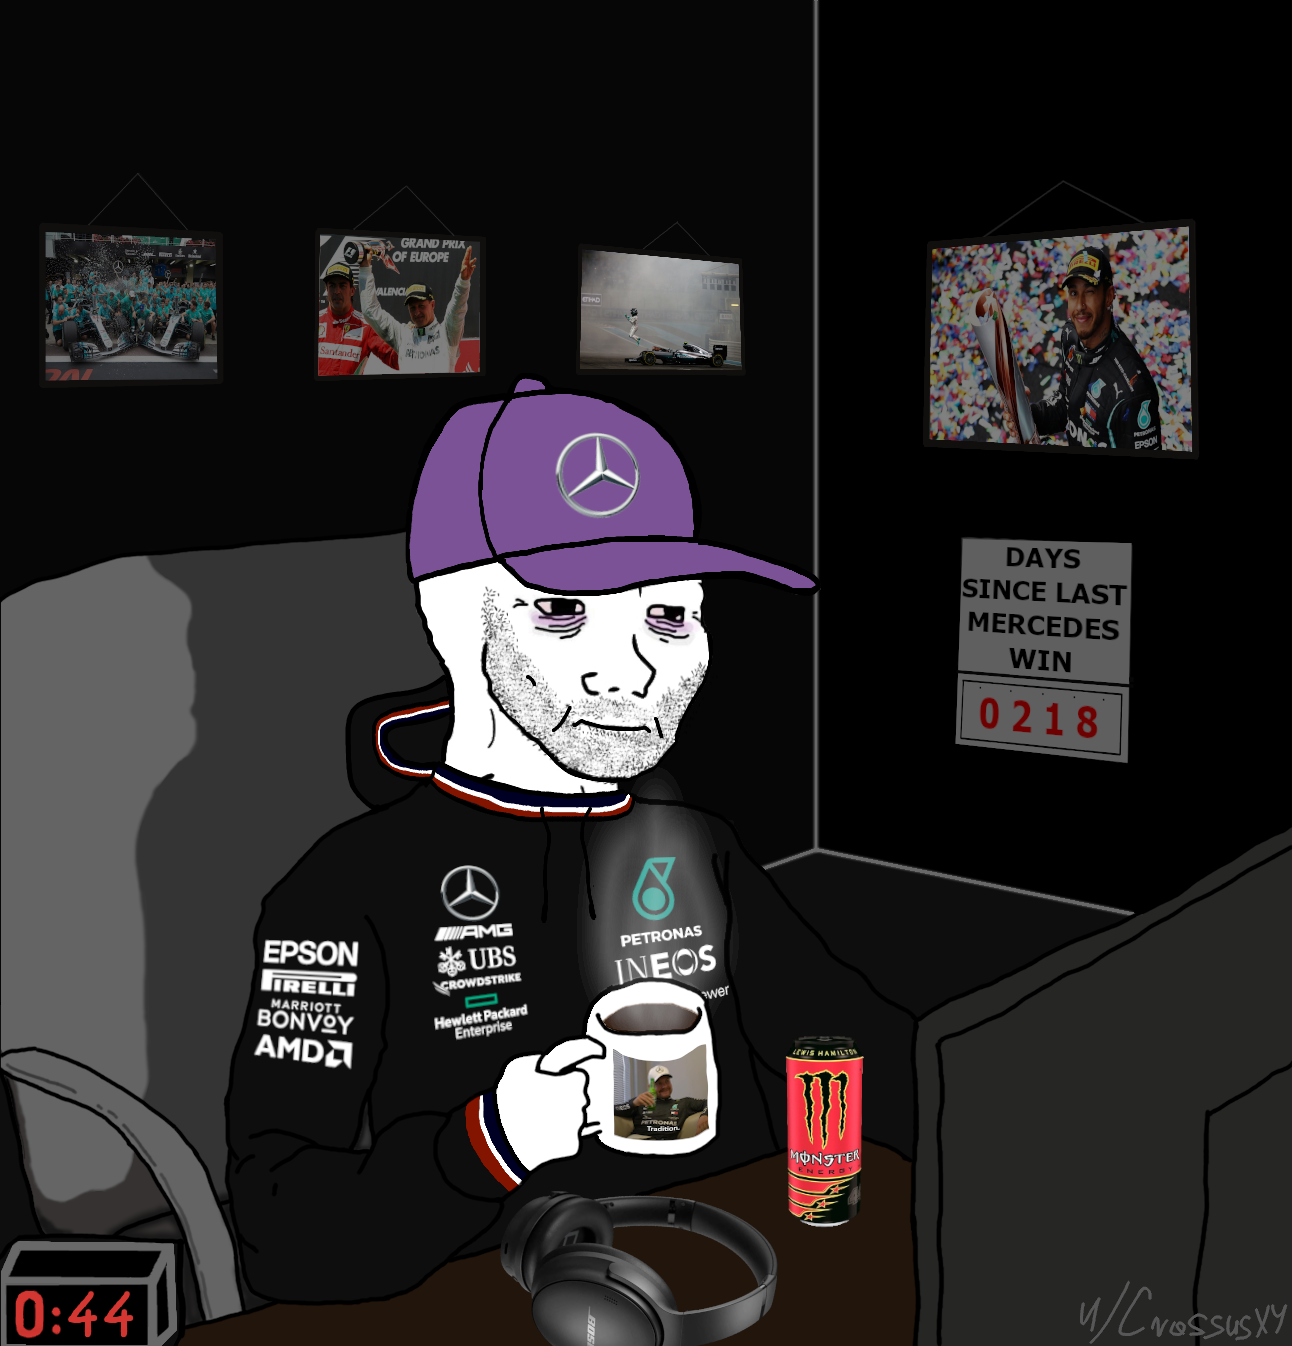
Label: 5_Wojak_with_Background